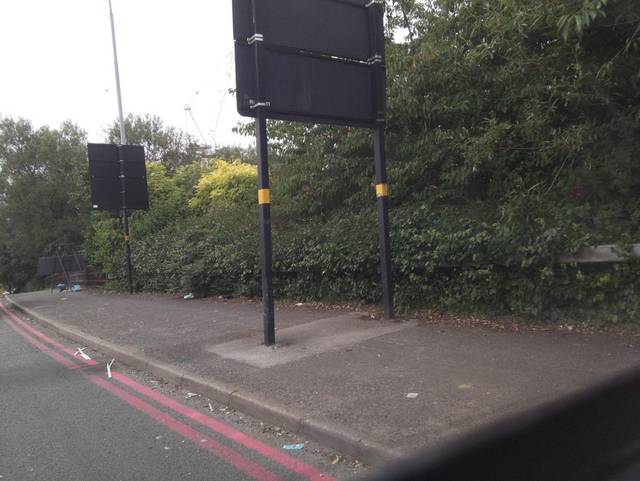
Region: United Kingdom
Coordinates: 52.472, -1.876